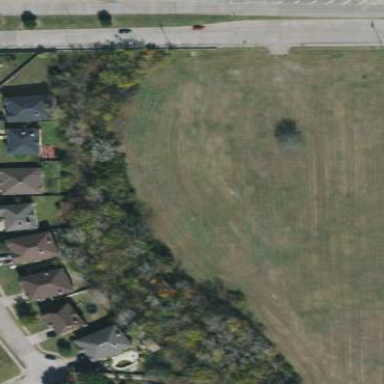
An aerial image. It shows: Grassy plot in zoning area.